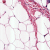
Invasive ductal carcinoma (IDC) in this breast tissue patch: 0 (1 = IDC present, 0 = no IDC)